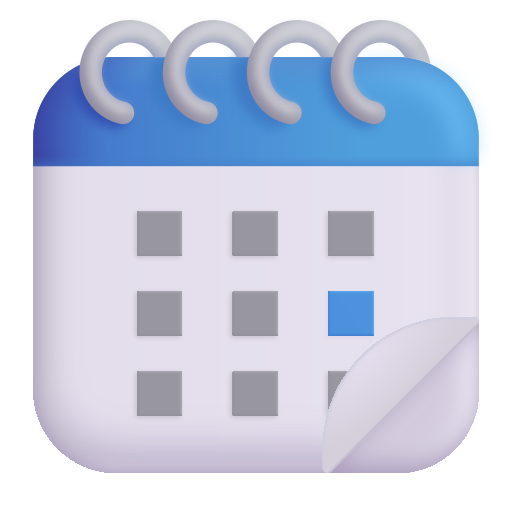
spiral calendar color